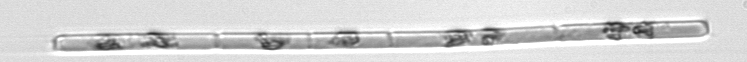
Label: Guinardia_delicatula